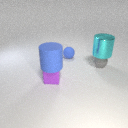
small purple rubber cube in front of small gray rubber sphere